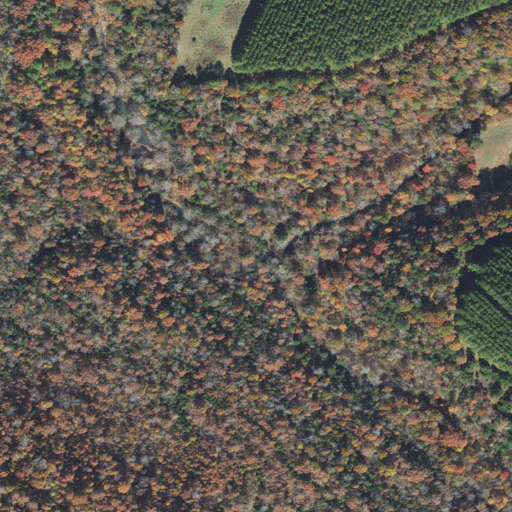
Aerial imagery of valley in Arkansas named Murdough Hollow containing deciduous forest, mixed forest, evergreen forest, and pasture